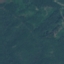
Land use / land cover class: Forest